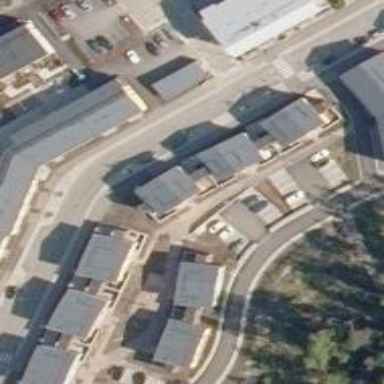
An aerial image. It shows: Charming neighbourhood.